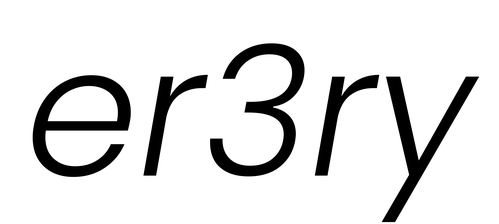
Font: Poppins-LightItalic